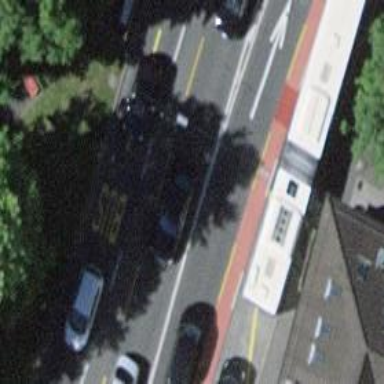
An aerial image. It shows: Trolleybus stop position for public transport.